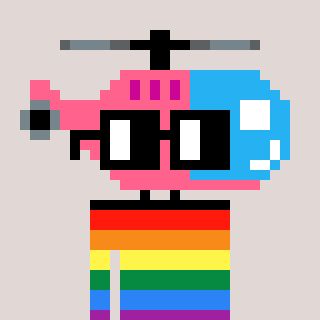
a pixel art character with square black glasses, a helicopter-shaped head and a cold-colored body on a warm background